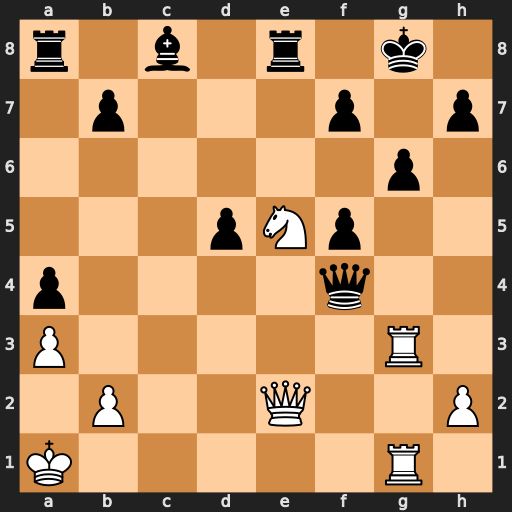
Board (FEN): r1b1r1k1/1p3p1p/6p1/3pNp2/p4q2/P5R1/1P2Q2P/K5R1
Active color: w
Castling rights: -
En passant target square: -
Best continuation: Nxg6 Qc1+ Rxc1